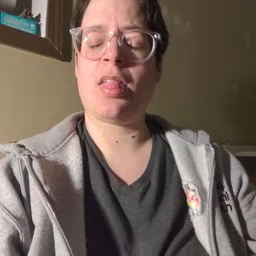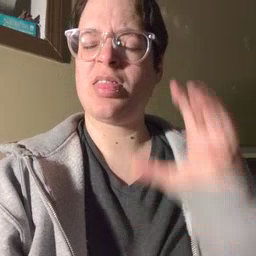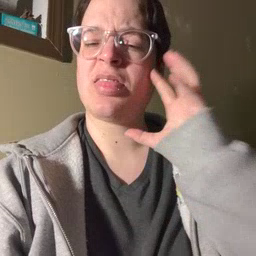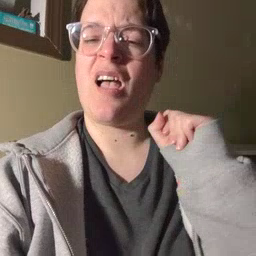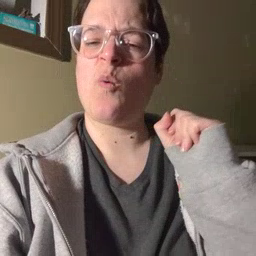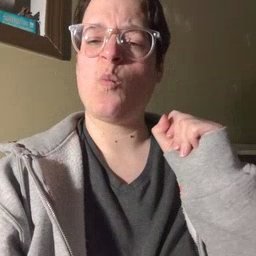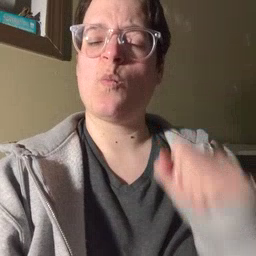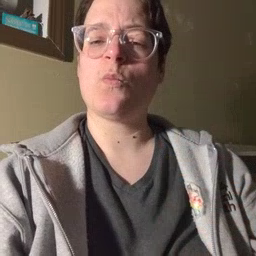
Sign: loud